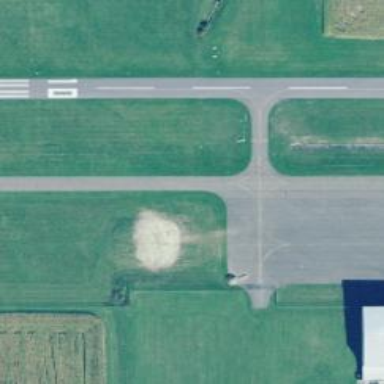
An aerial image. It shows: View of taxiway at the airport.